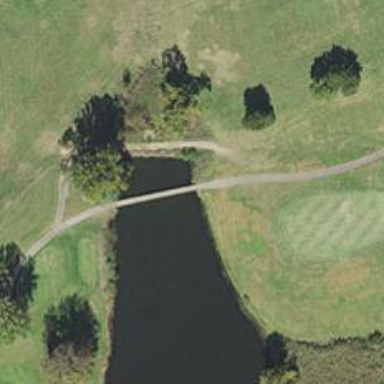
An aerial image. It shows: Service road that includes bridge over golf cart path.